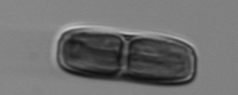
Label: Ephemera